Question: After a couple of hours trying to debug an issue with data-binding that was caused by a mistyped property in a 'Binding' extension. Once I noticed the mistake, the realization that if IntelliSense was available I may have not made the mistake in the first place. As a Visual Studio user who is used to error/warnings when mistyping a name; perhaps I'm spoiled, but the lack of IntelliSense led to the error.
I did some research and I found that <URL>.
MainViewModel.cs:
'''
using System.ComponentModel;
using System.Runtime.CompilerServices;
namespace IntelliSenseForDataBinding
{
public class MainViewModel : INotifyPropertyChanged
{
public MainViewModel()
{
Greeting = "Hello World";
Answer = 42;
}
private string _Greeting;
public string Greeting
{
get { return _Greeting; }
set { _Greeting = value; OnPropertyChanged(); }
}
private int _Answer;
public int Answer
{
get { return _Answer; }
set { _Answer = value; OnPropertyChanged(); }
}
public event PropertyChangedEventHandler PropertyChanged;
protected void OnPropertyChanged([CallerMemberName] string propertyName = null)
{
PropertyChangedEventHandler handler = PropertyChanged;
if (handler != null)
handler(this, new PropertyChangedEventArgs(propertyName));
}
}
}
'''
MainWindow.xaml:
'''
<Window x:Class="IntelliSenseForDataBinding.MainWindow"
xmlns="http://schemas.microsoft.com/winfx/2006/xaml/presentation"
xmlns:x="http://schemas.microsoft.com/winfx/2006/xaml"
xmlns:mc="http://schemas.openxmlformats.org/markup-compatibility/2006"
xmlns:d="http://schemas.microsoft.com/expression/blend/2008"
mc:Ignorable="d" d:DesignHeight="300" d:DesignWidth="450"
d:DataContext="{d:DesignInstance Type=MainViewModel, IsDesignTimeCreatable=True}"
Title="MainWindow" Height="350" Width="525">
<Grid>
</Grid>
</Window>
'''
MainWindows.xaml.cs:
'''
using System.Windows;
namespace IntelliSenseForDataBinding
{
/// <summary>
/// Interaction logic for MainWindow.xaml
/// </summary>
public partial class MainWindow : Window
{
public MainWindow()
{
DataContext = new MainViewModel();
InitializeComponent();
}
}
}
'''
Here's the evidence that is not working:

I would expect to see an item for the 'Greeting' property in the IntelliSense menu. Any suggestions on why it's not there? I've also tried resetting the Visual Studio settings to default, just in case.
In addition, any suggestions on additional methods for preventing or detected mistyped property names in Binding attributes?
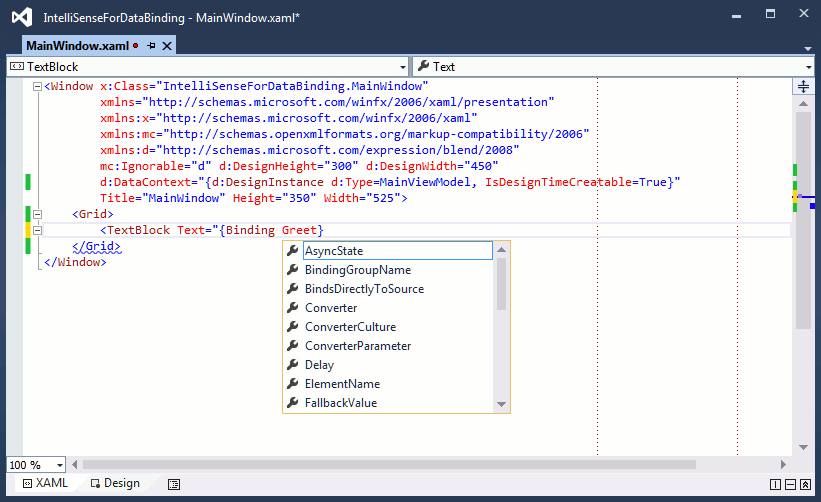
Answer: I opened your GitHub project in Visual Studio 2013 and I got the same behavior; no IntelliSense for bindings.
The design data is the key to the binding resolution which is failing, so I recommend this:
1. Add your project namespace to your Window element: xmlns:local="clr-namespace:IntelliSenseForDataBinding" which can help resolve the location of VM.
2. Change your d:DataContext to use the local namespace instead of d:Type, essentially providing the location of the type you're trying to use: d:DataContext="{d:DesignInstance local:MainViewModel, IsDesignTimeCreatable=True}"
3. Clean, Build, and Test